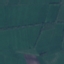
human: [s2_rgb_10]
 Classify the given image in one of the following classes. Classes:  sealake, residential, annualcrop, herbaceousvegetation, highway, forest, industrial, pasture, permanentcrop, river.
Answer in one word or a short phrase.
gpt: Pasture